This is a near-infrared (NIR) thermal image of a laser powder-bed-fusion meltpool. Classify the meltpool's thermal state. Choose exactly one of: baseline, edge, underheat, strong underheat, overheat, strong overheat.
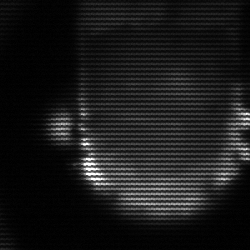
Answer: baseline